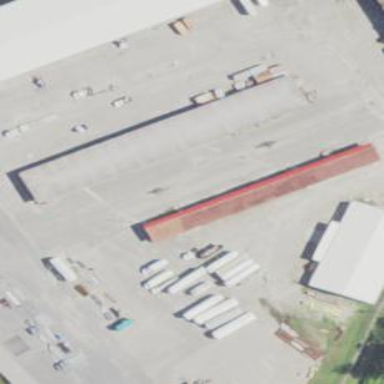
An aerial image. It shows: Commercial building.